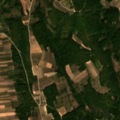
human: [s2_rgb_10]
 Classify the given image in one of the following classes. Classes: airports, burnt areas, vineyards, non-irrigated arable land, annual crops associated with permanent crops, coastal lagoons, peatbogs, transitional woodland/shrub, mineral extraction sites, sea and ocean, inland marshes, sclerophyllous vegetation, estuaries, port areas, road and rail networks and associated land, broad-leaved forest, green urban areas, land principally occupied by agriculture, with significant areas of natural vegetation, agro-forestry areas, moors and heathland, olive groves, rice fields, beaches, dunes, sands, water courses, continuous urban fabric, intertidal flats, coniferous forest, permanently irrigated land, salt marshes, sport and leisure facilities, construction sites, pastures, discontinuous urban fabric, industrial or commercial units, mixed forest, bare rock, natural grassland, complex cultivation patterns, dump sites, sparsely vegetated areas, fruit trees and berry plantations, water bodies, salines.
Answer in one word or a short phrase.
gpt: complex cultivation patterns, land principally occupied by agriculture, with significant areas of natural vegetation, broad-leaved forest